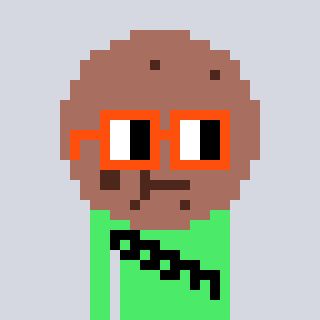
a pixel art character with square orange glasses, a cookie-shaped head and a teal-colored body on a cool background